Field crop: maize
Growth stage: 2
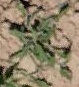
Species: atriplex